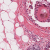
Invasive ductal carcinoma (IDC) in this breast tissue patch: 0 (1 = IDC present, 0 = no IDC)